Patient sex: F
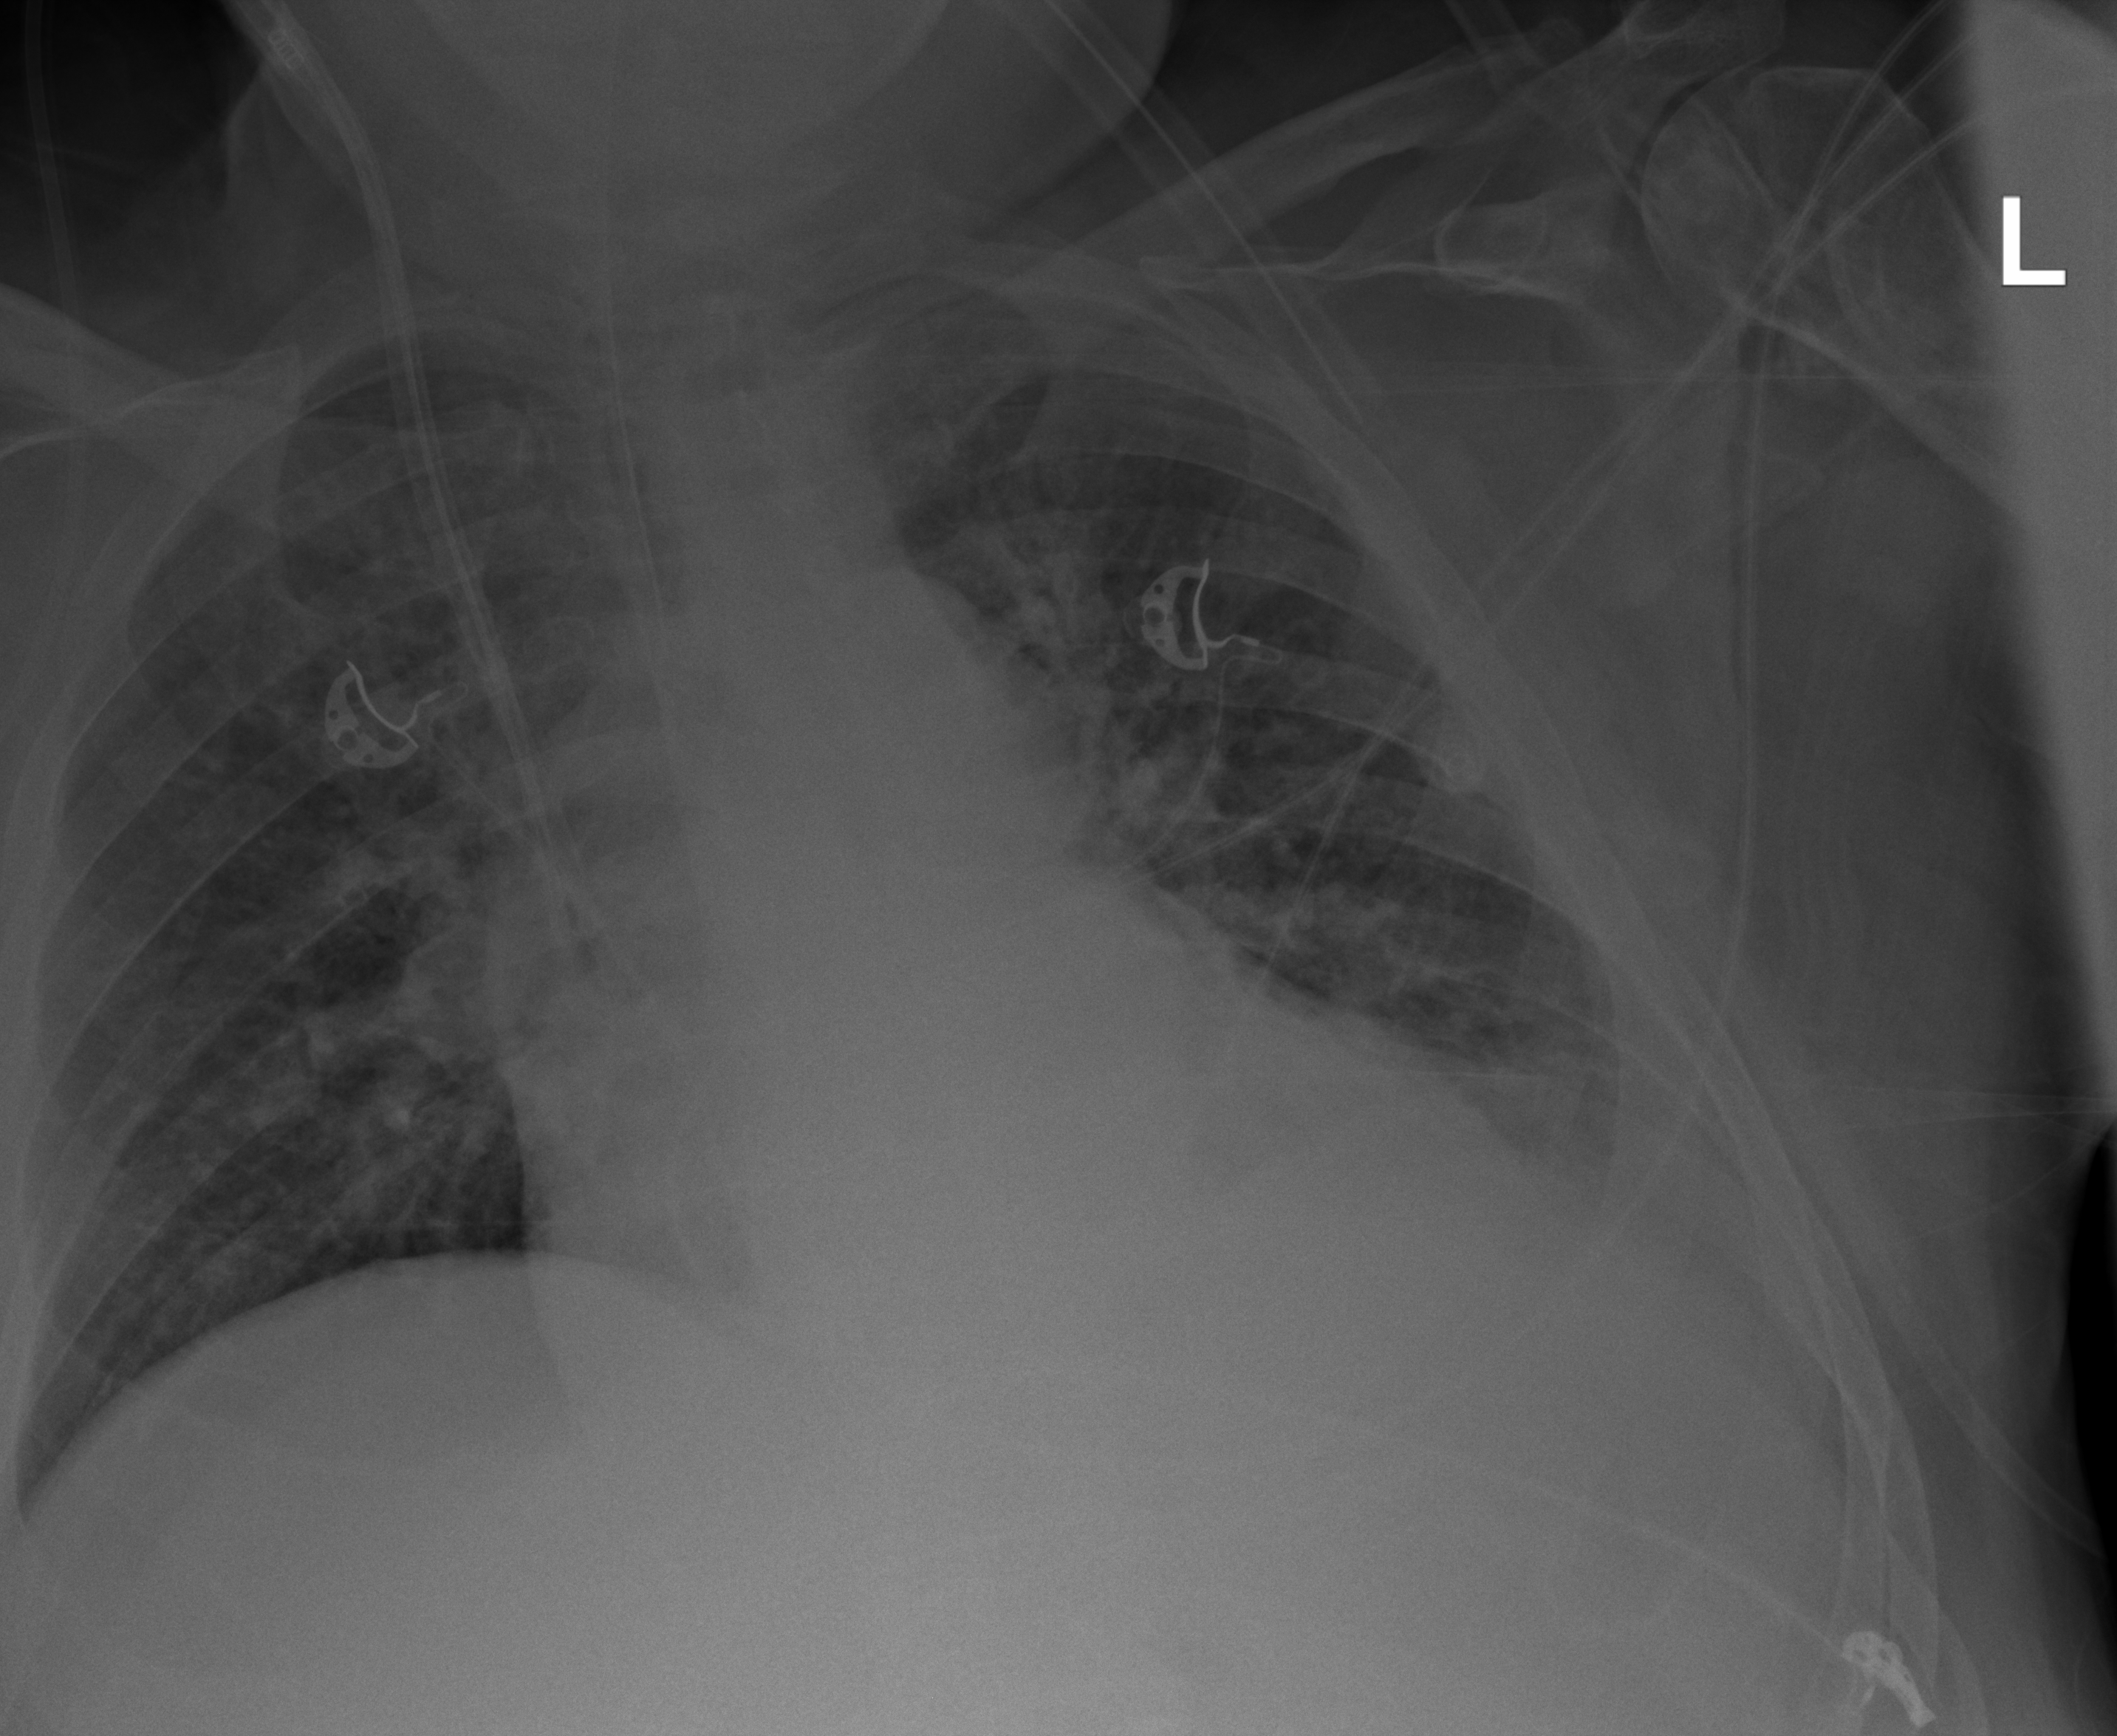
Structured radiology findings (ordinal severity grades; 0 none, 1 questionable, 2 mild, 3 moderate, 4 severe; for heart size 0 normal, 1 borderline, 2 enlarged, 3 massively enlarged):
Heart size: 2
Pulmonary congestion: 2
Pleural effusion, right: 0
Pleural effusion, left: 2
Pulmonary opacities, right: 1
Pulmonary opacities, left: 1
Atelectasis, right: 1
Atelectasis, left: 2